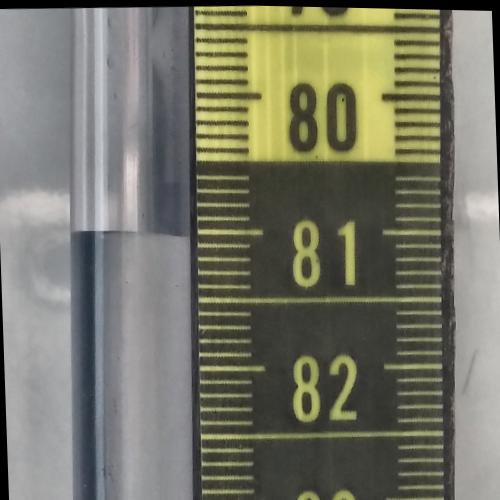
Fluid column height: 81.1 cm